Interaction volume radius: 10 \u00c5
Interaction volume height: 20 \u00c5
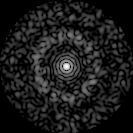
Disorder parameter: 0.8515